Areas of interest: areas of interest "Used Car Trading"
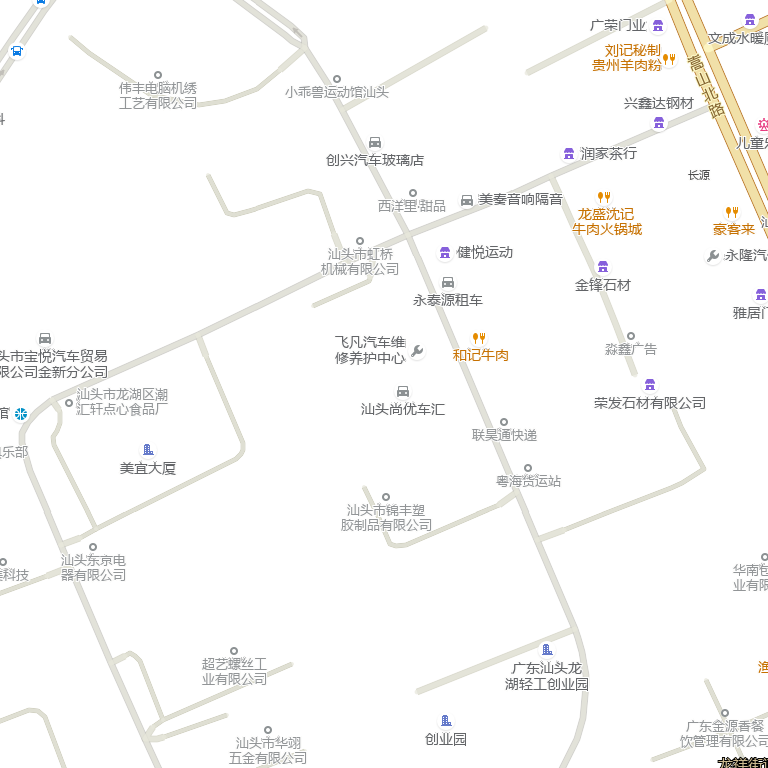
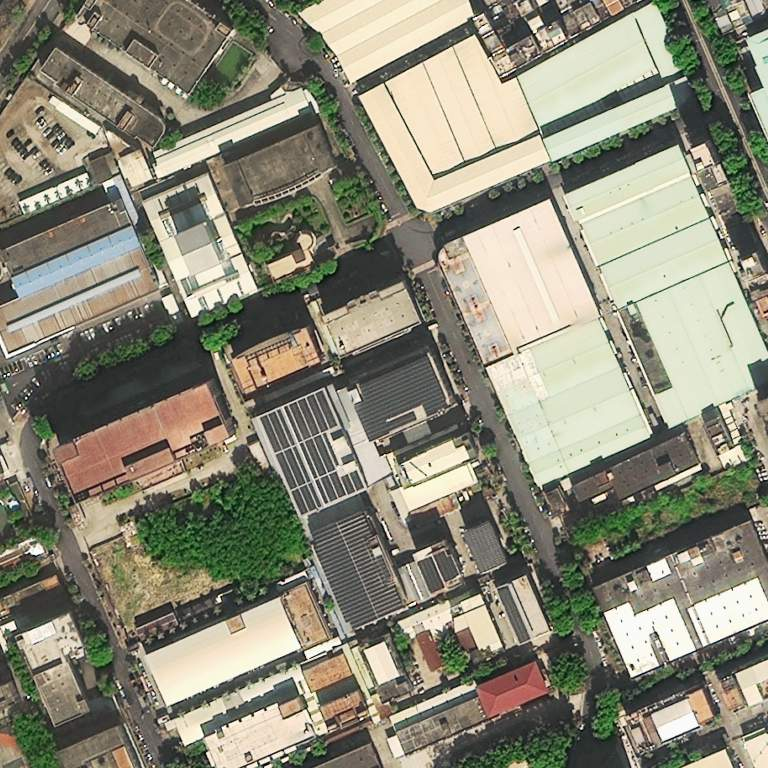